Question: I would like to show activityindicator and load more content from server when scroll goes out of UITableView.
I saw it in several News Feed applications:

Does anyone know this, please help me, thanks!
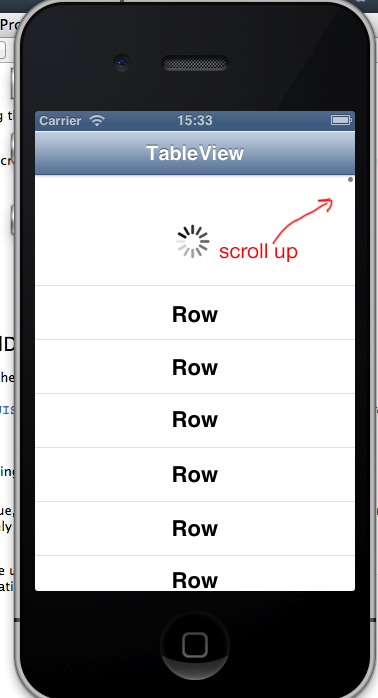
Answer: Use a 'UIRefreshControl'
'''
- (void)viewDidLoad {
[super viewDidLoad];
self.title = @"News Feed";
self.allNewsEntries = [NSMutableArray array];
[self downloadNewsEntries];
UIRefreshControl *refreshControl = [[UIRefreshControl alloc] init];
[refreshControl addTarget:self action:@selector(refreshContent)
forControlEvents:UIControlEventValueChanged];
self.refreshControl = refreshControl;
}
-(void) refreshContent {
[self.allNewsEntries removeAllObjects];
[self downloadNewsEntries];
[self.refreshControl endRefreshing];
}
'''